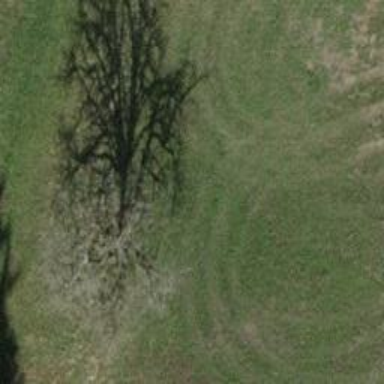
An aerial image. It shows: Single tag "natural: tree."